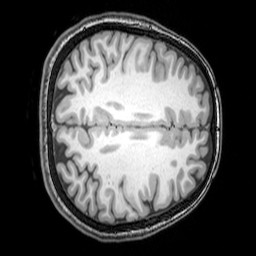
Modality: T1w
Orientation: axial
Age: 20
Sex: female
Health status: healthy
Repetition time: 0.081 s
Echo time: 0.037 s